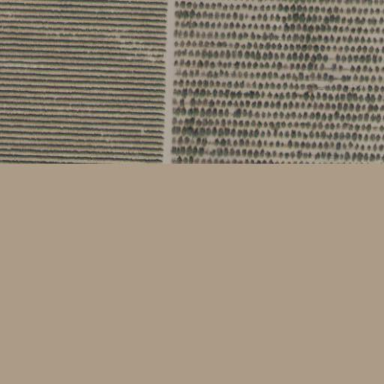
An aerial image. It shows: Almond orchard with rows of almond trees.